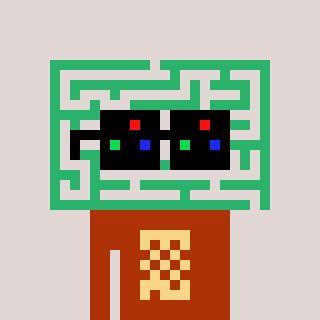
a pixel art character with square black sunglasses, a maze-shaped head and a hotbrown-colored body on a warm background